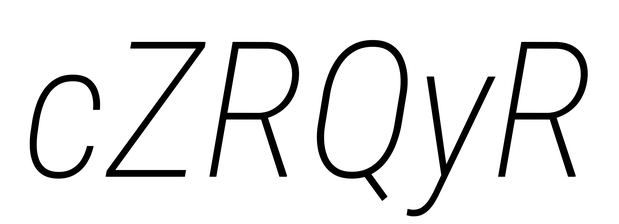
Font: Roboto-Italic_Condensed_ExtraLight_Italic